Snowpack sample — Rabbit Ears Pass, Jackson County, Colorado, USA (12/17/25, 1:08 PM MST)
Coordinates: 40.387, -106.625
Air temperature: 34 °F
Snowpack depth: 46 cm
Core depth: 10 cm
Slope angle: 6°, slope face: 165°
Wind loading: medium
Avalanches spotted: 0
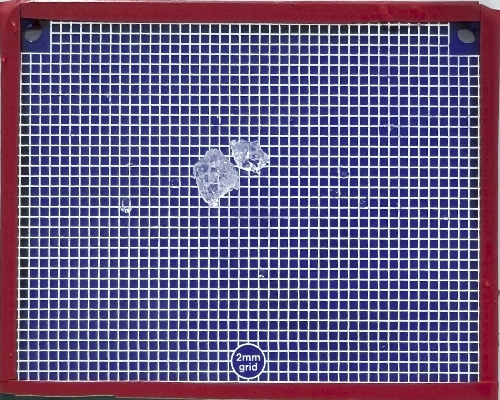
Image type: profile
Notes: No avalanches spotted nearby, although collected in a meadowy area with minimal risk on this face of the pass.